Question: I was trying to make some surface with cubes intersect it, and thats what I am getting. I dont know if it should be like that on the current stage of Three,js development.

In the <URL> everything is ok. I thought that maybe I am using wrong materials or renderer.
'''
var renderer = new THREE.CanvasRenderer();
var material = new THREE.MeshBasicMaterial({ vertexColors: THREE.FaceColors });
'''
Any suggestions? Thanks!
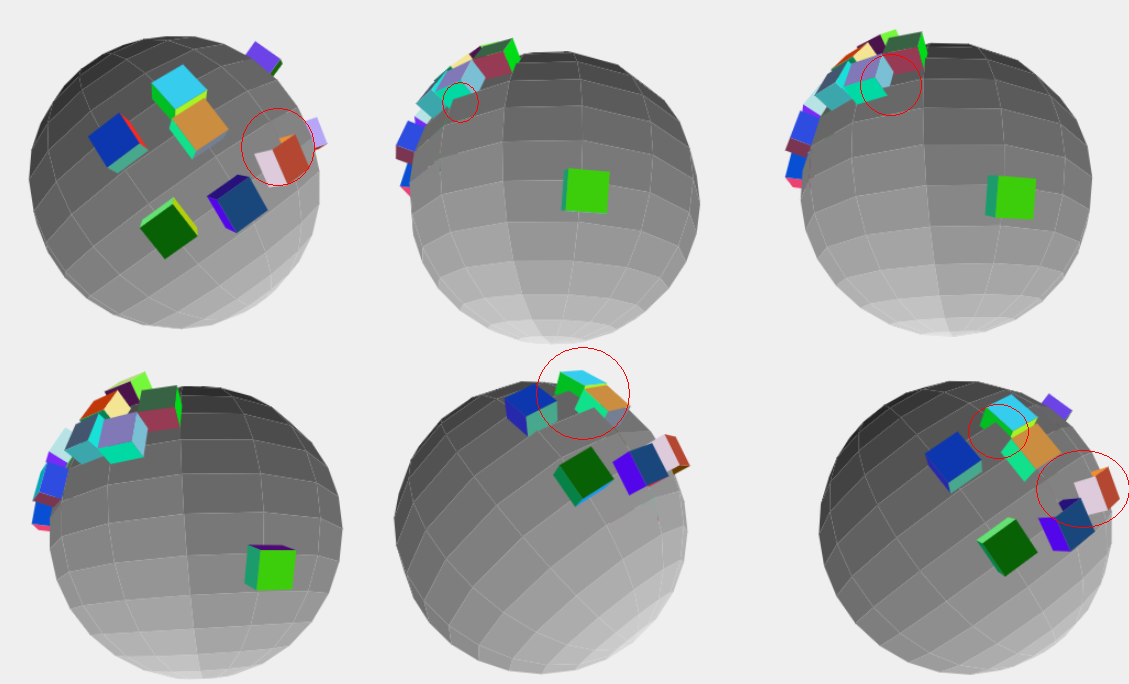
Answer: The 'CanvasRenderer' <URL>. You should switch to a 'WebGLRenderer' to fix the problem.